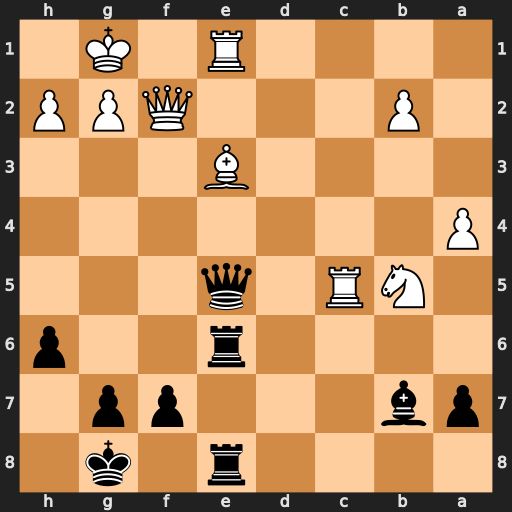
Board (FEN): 4r1k1/pb3pp1/4r2p/1NR1q3/P7/4B3/1P3QPP/4R1K1
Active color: b
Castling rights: -
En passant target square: -
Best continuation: Qxc5 Bxc5 Rxe1+